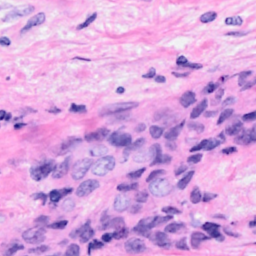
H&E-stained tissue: Breast